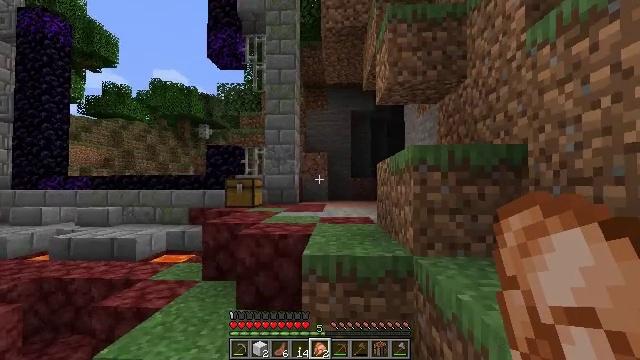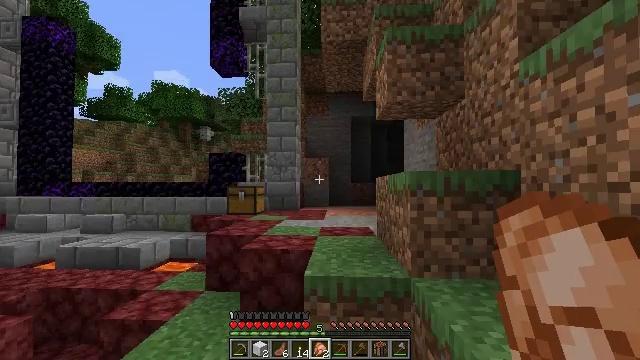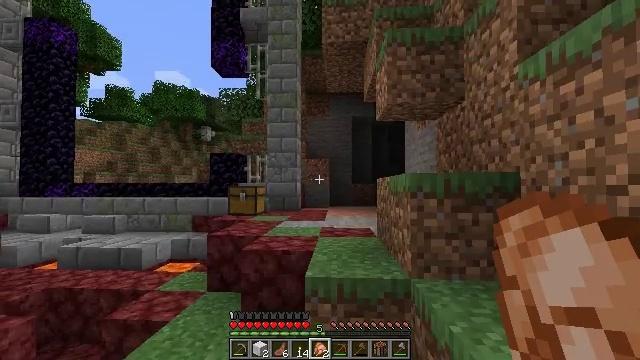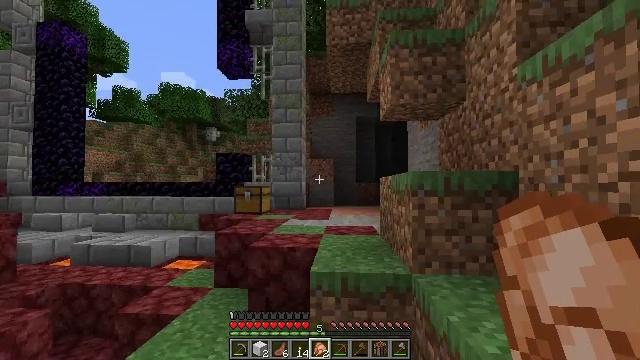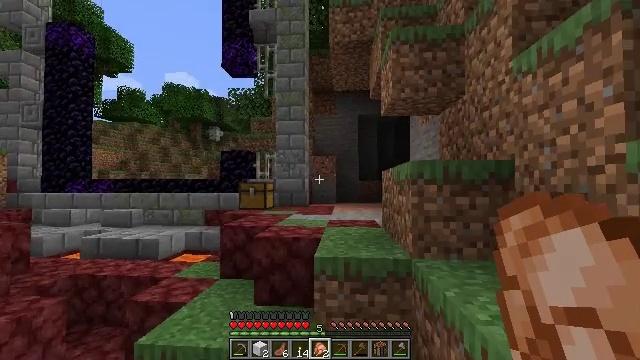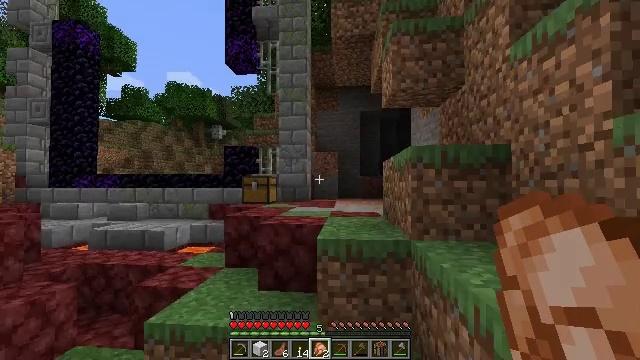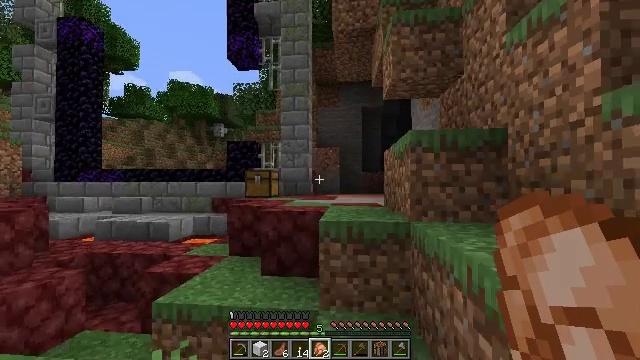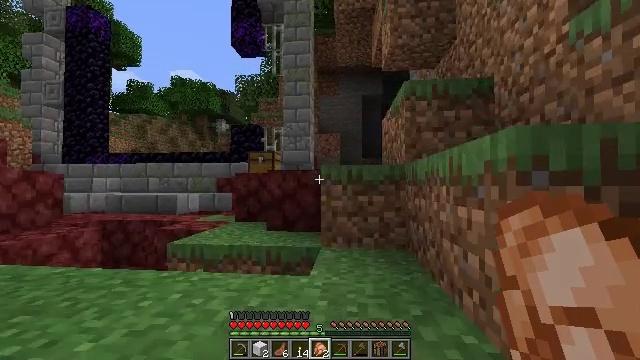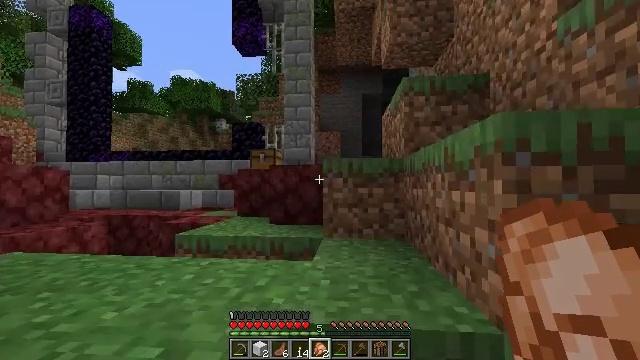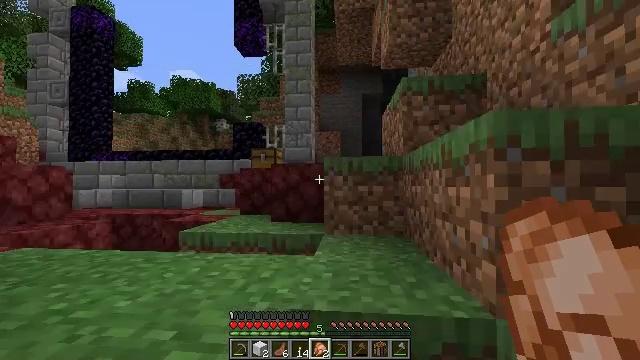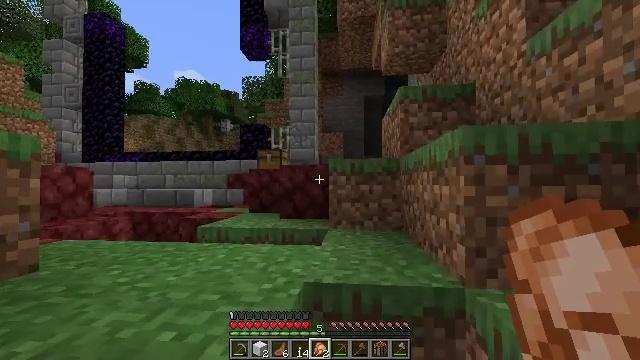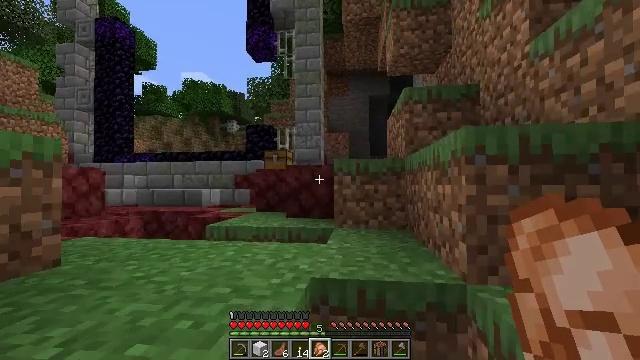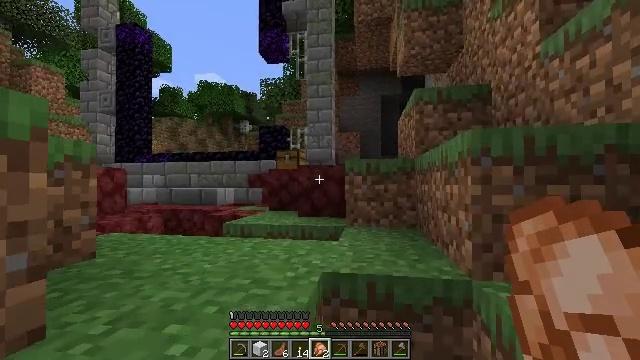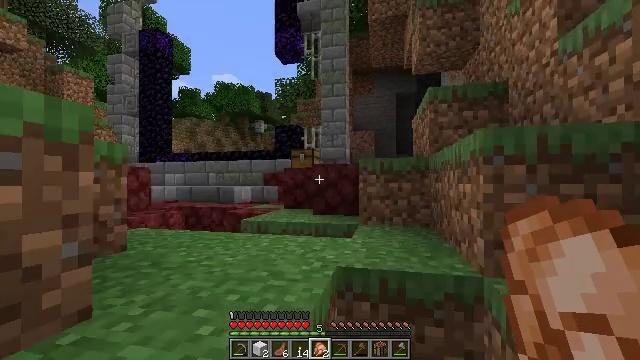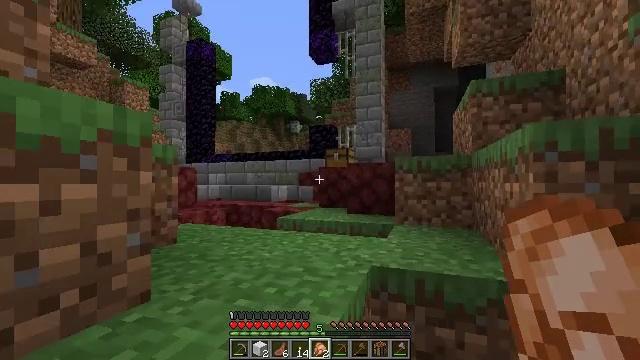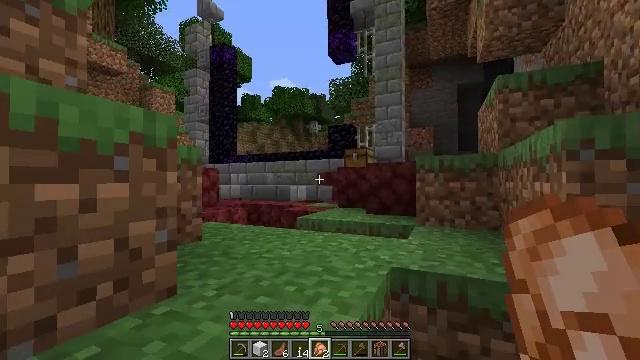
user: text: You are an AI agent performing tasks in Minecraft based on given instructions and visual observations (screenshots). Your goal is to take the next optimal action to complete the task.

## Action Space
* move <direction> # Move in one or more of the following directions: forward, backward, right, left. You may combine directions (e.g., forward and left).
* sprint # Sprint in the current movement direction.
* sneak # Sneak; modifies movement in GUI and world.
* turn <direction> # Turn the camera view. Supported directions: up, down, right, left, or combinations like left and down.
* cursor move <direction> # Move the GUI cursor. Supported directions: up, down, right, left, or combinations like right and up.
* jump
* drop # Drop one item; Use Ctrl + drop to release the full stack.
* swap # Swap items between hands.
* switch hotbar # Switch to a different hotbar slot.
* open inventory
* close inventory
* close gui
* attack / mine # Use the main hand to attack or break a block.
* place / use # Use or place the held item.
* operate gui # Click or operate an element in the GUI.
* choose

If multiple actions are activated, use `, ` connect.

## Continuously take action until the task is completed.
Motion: motion action
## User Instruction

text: Mine a chest to move it.
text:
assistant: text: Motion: move back, jump
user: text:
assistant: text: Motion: move back, jump
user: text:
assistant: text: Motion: move back
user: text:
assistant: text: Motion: move back
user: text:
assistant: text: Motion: move back
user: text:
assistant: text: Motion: move back
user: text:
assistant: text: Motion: move back
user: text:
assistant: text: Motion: move back
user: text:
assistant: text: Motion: move back
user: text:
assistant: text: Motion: move back
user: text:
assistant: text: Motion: turn left
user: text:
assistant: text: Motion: turn left
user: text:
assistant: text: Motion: turn left
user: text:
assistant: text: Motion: turn left
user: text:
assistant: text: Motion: turn left
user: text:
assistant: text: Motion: turn left
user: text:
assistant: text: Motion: turn left, jump
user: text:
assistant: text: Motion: move forward, turn left, jump
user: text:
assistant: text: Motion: move forward, turn left, jump
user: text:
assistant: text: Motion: move forward, turn left, jump
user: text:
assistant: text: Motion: move forward, turn left, jump
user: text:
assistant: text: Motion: move forward, turn left, jump
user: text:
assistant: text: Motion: move forward, turn left
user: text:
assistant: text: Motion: move forward, turn left
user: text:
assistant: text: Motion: move forward, turn left and down
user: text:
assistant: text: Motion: move forward, turn left
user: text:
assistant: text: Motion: move forward, turn left
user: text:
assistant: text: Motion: move forward
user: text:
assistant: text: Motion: move forward, jump
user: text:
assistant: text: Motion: move forward, jump